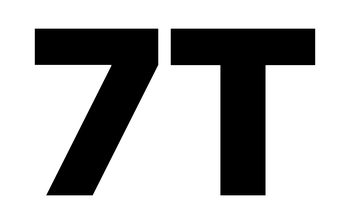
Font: Inter_Black